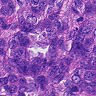
Metastatic tissue present: yes